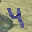
Label: 4